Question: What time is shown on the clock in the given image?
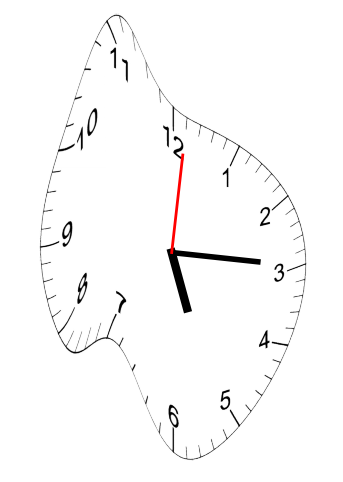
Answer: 05:15:01